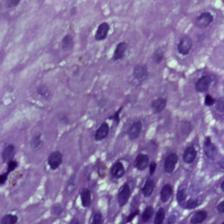
Diagnosis: OSCC